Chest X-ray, PA view. Patient: 30 years old, sex F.
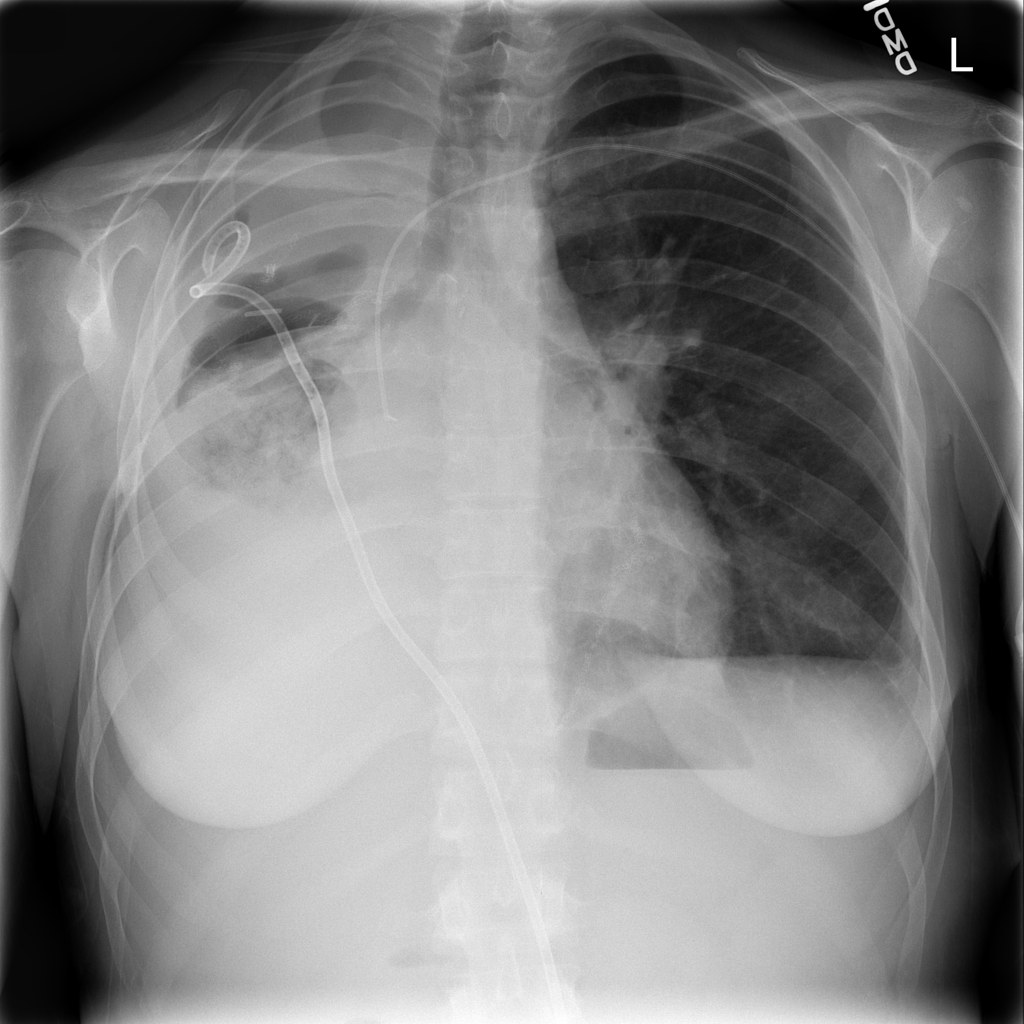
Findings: Consolidation, Effusion, Infiltration, Pneumonia